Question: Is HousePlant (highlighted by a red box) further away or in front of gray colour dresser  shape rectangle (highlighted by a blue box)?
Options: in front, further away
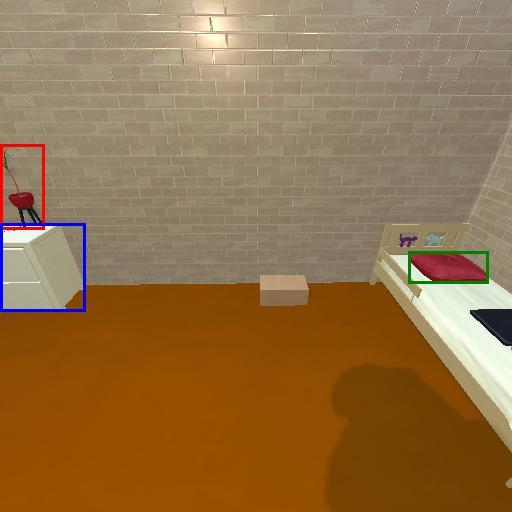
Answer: in front